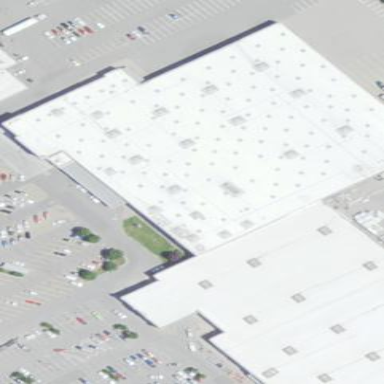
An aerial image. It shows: Wholesale shop within building.